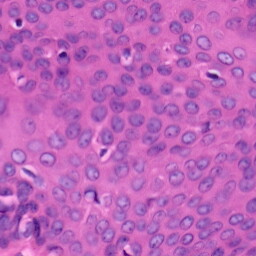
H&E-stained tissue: Skin